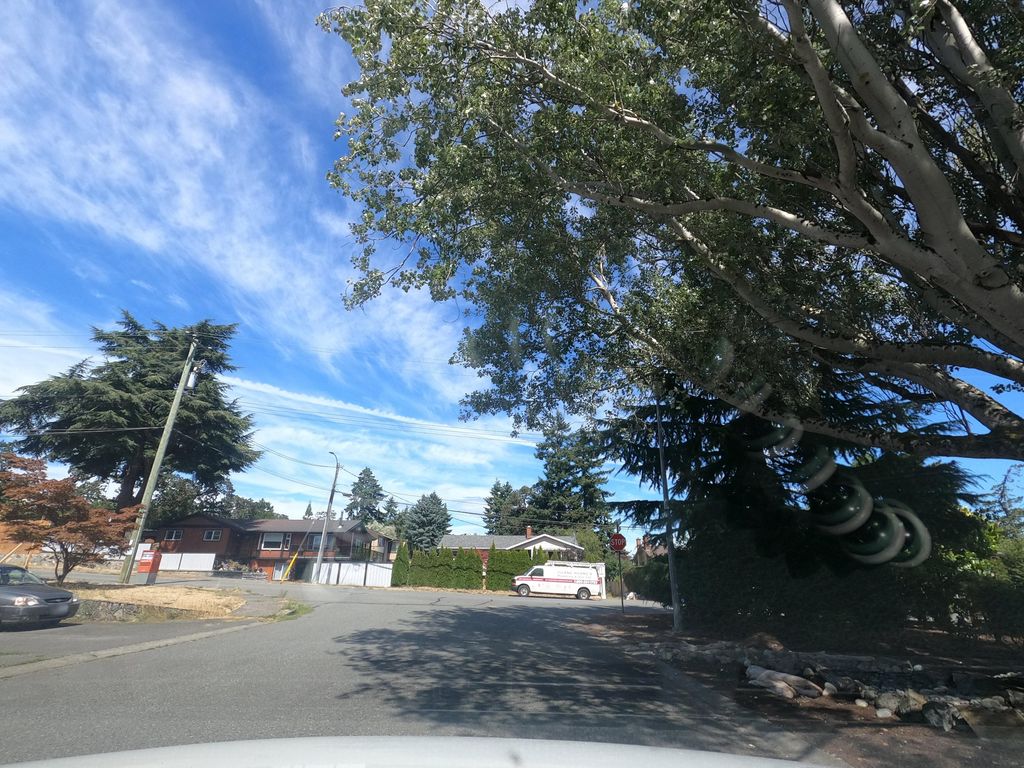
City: victoria